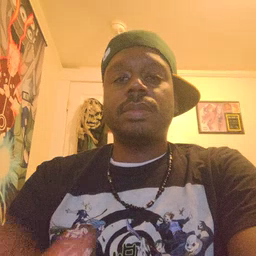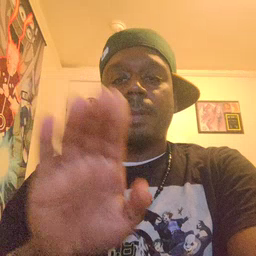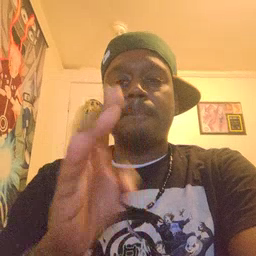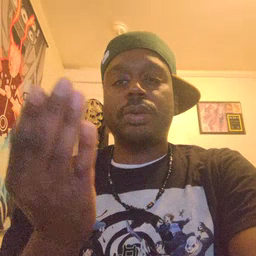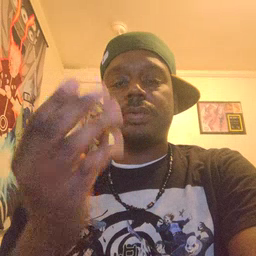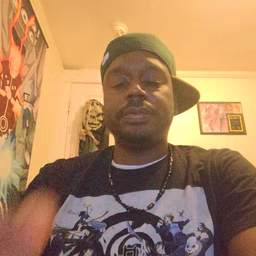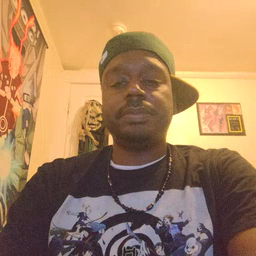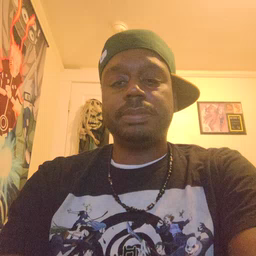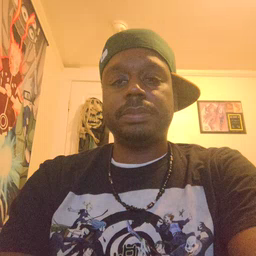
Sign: book